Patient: sex F, age 59
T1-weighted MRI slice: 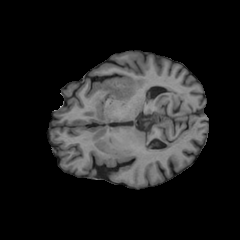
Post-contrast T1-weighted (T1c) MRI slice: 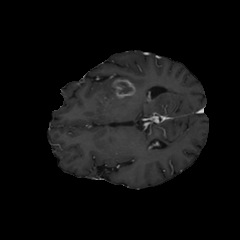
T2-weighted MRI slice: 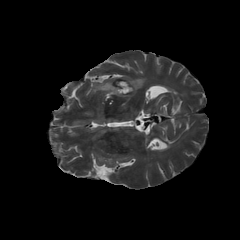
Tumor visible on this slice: yes
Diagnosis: Glioblastoma, IDH-wildtype
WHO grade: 4